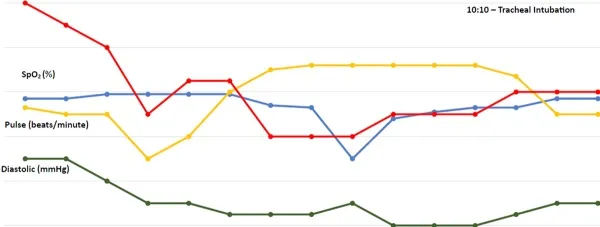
Vital parameters trend during anesthesia.
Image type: pathology (masson_trichrome)